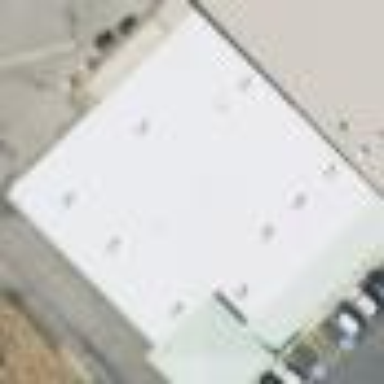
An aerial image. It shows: Retail building.